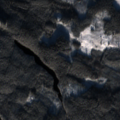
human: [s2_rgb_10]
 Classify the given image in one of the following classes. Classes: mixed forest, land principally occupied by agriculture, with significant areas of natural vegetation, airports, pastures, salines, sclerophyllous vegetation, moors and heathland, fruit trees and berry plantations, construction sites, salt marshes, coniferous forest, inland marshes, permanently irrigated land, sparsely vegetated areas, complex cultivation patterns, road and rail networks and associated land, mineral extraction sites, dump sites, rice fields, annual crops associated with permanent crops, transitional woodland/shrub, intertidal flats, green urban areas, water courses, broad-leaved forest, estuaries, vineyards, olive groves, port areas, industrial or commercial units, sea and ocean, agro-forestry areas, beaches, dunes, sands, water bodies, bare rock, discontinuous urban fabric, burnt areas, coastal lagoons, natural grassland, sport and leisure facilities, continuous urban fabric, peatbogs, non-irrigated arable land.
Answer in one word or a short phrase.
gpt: coniferous forest, mixed forest, transitional woodland/shrub